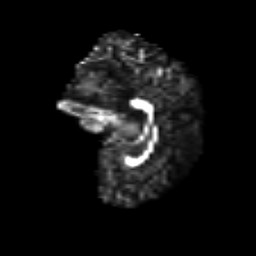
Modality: FA
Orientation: sagittal
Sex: female
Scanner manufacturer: siemens
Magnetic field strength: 3 T
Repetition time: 5 s
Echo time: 0.071 s